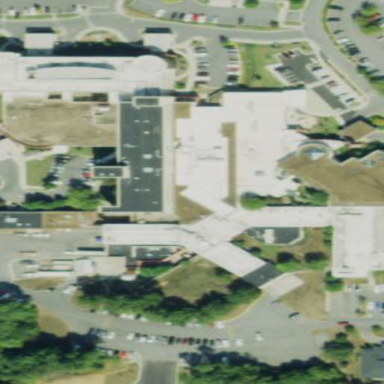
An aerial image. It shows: Hospital building.